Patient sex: F
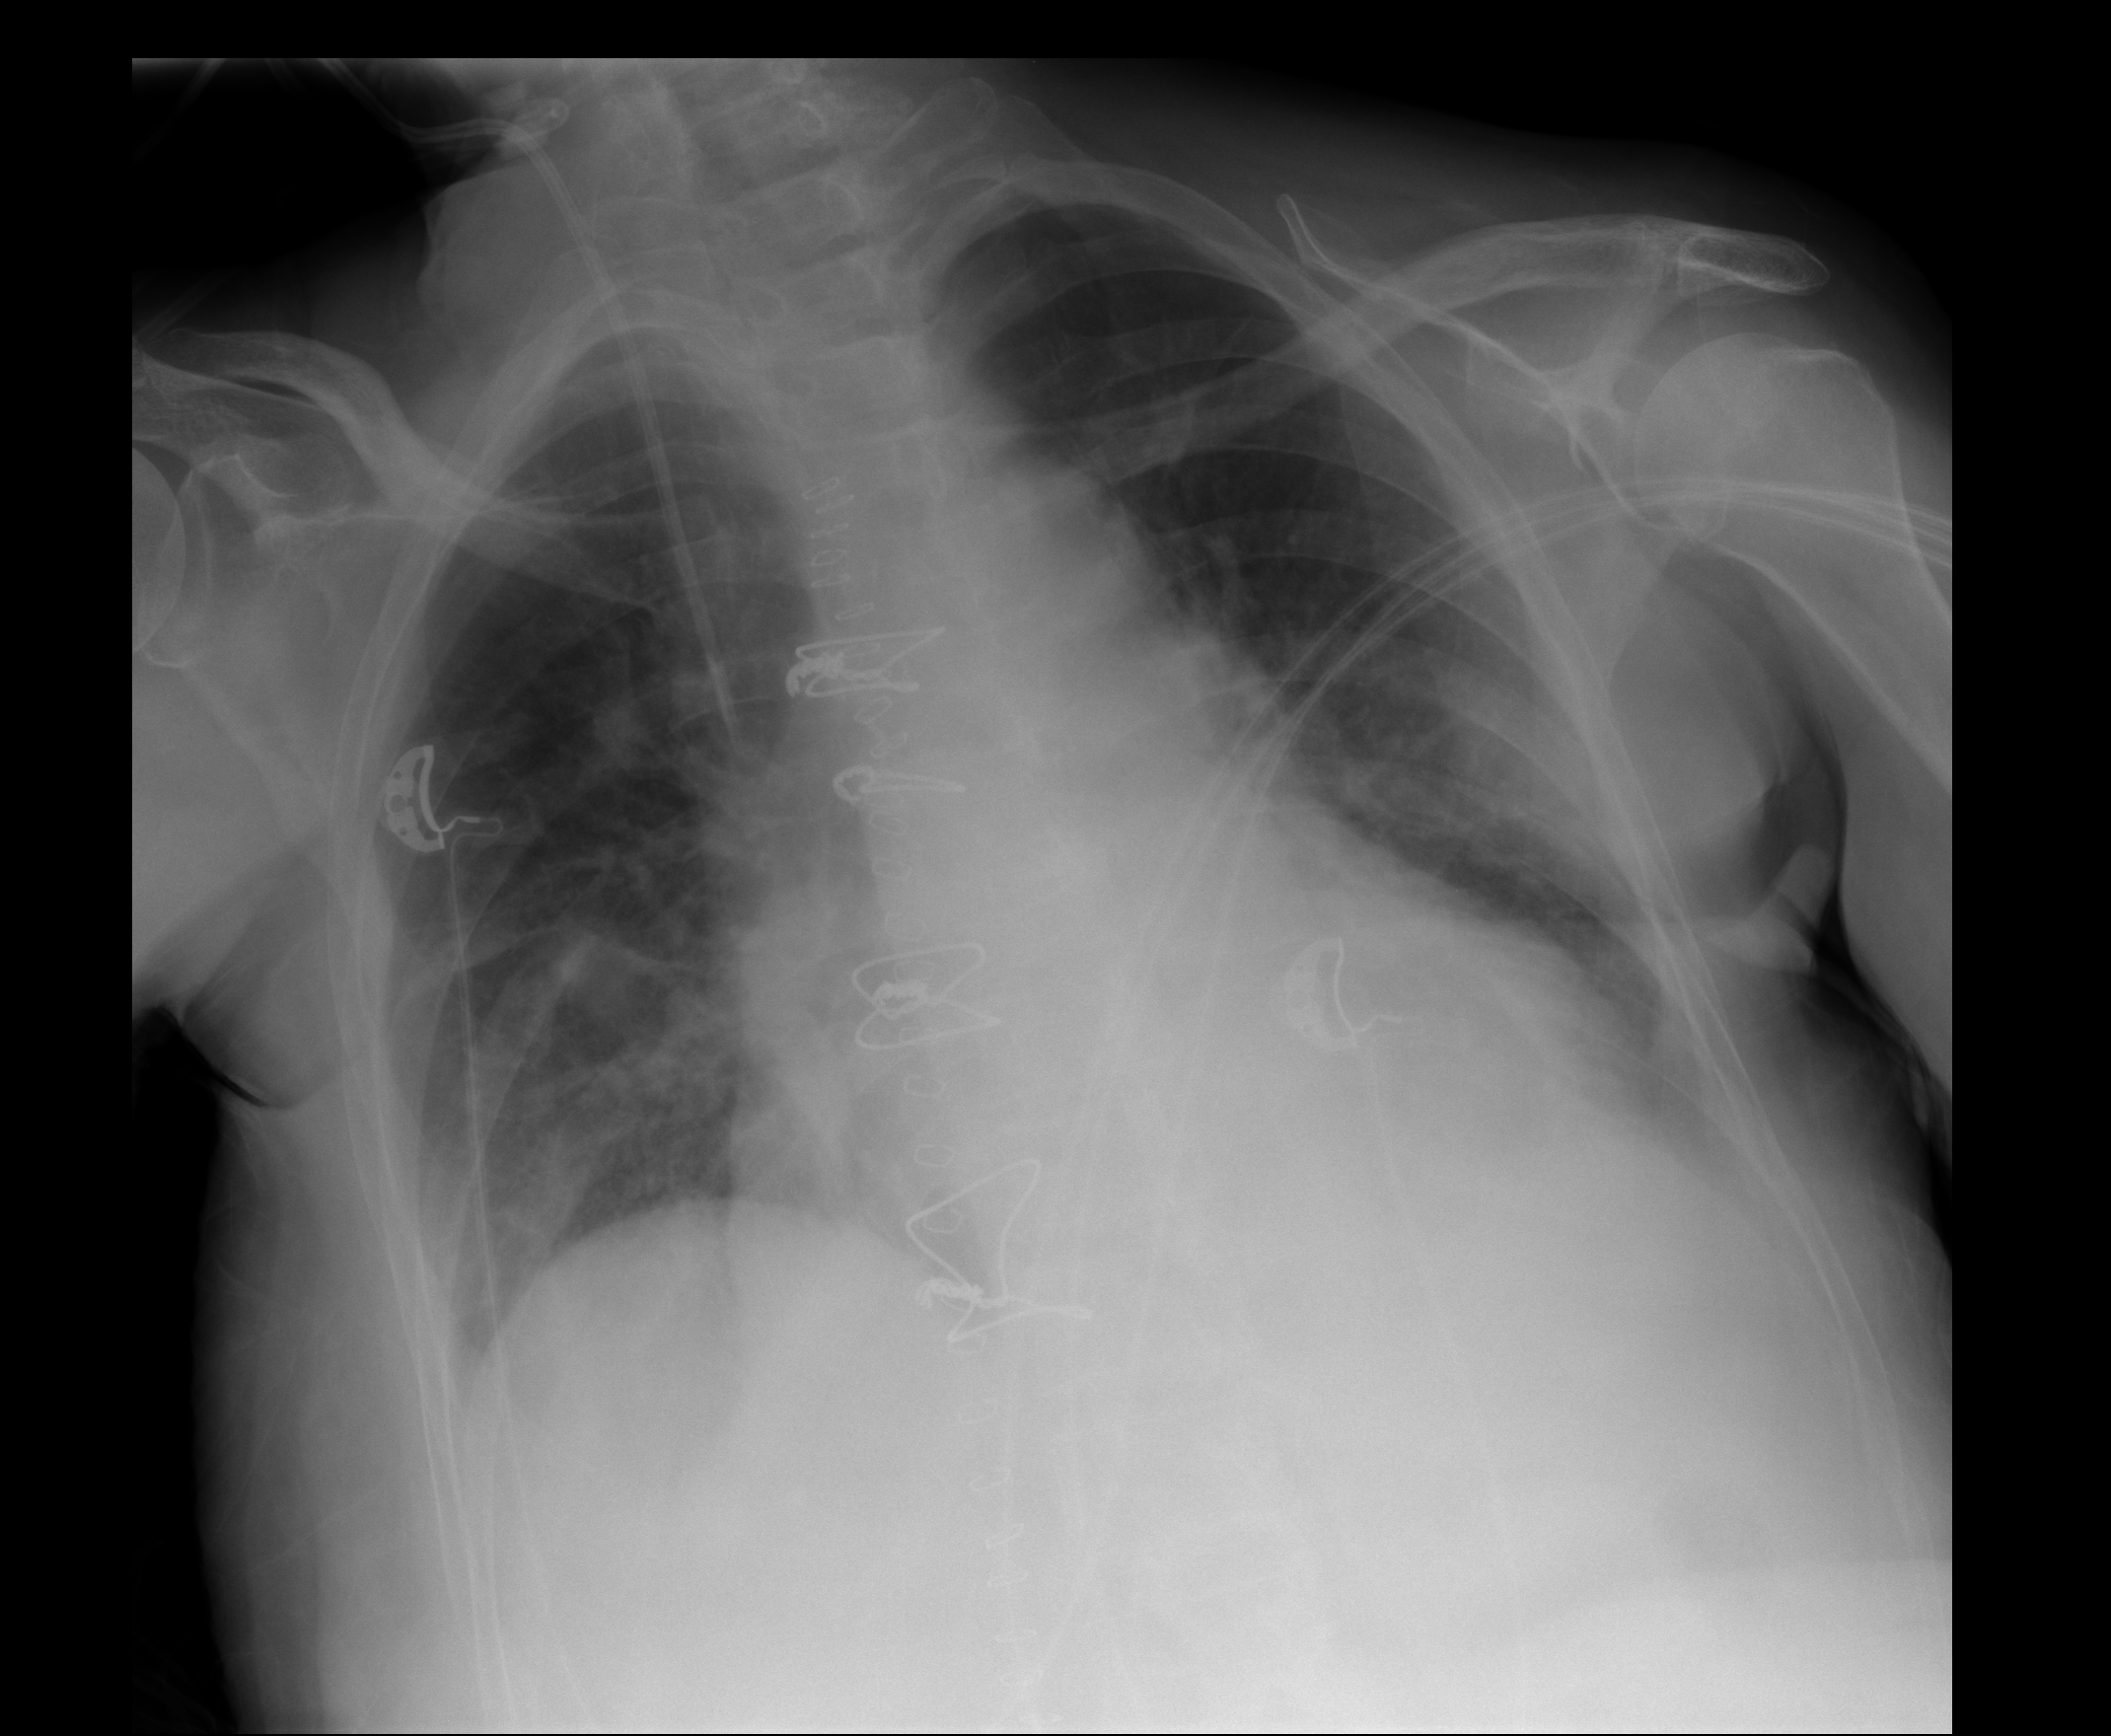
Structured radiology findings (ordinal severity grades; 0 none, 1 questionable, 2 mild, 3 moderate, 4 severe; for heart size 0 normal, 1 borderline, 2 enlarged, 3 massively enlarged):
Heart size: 2
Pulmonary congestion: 2
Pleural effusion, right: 0
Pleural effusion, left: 2
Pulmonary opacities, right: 1
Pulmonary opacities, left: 0
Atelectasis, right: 2
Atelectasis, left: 2